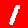
Digit: 1